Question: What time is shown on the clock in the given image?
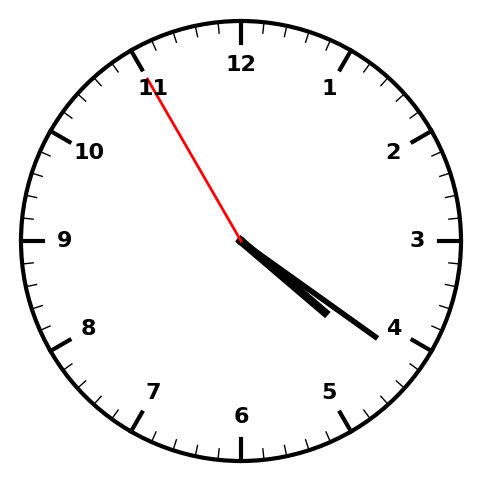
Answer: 04:20:55